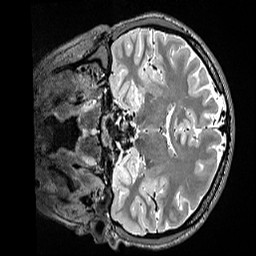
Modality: T2w
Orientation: coronal
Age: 19
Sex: female
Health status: ill
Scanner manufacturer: siemens
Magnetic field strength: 3 T
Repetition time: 3.2 s
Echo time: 0.564 s